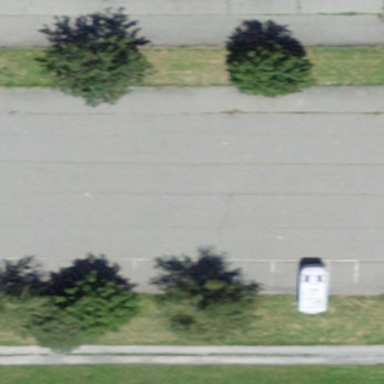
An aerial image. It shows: Parking area with surface.